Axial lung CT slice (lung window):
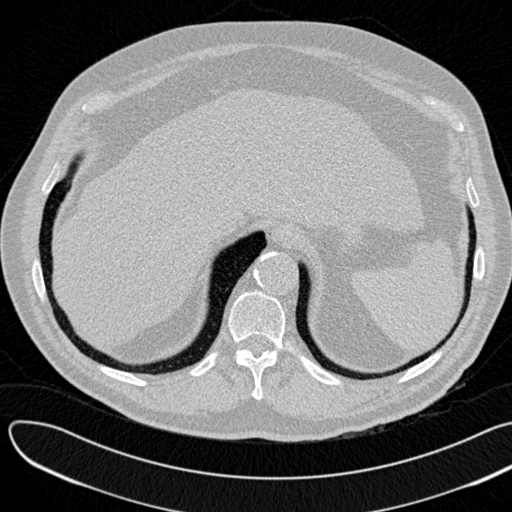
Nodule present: no